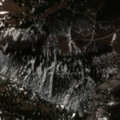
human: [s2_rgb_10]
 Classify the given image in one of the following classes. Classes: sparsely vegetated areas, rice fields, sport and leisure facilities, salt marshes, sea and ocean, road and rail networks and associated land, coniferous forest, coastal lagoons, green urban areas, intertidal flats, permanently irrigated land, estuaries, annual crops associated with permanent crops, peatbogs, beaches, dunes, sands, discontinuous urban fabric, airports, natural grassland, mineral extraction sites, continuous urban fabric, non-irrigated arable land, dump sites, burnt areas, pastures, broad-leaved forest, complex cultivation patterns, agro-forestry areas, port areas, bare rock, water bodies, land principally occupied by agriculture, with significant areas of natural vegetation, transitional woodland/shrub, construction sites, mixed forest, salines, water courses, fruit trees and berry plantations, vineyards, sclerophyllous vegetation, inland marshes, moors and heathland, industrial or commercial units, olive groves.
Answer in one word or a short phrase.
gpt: coniferous forest, mixed forest, natural grassland, sparsely vegetated areas